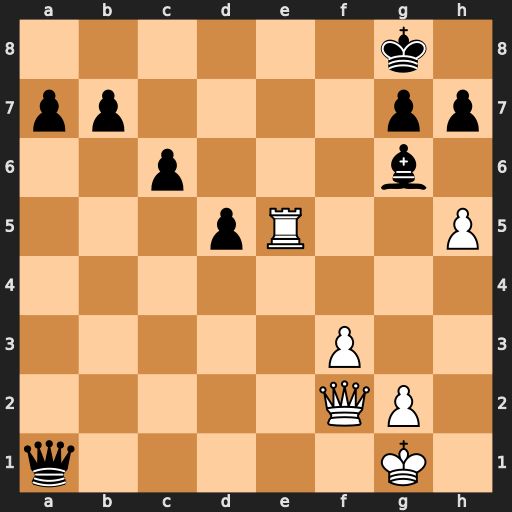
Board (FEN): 6k1/pp4pp/2p3b1/3pR2P/8/5P2/5QP1/q5K1
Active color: w
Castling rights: -
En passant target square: -
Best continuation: Re1 Qxe1+ Qxe1